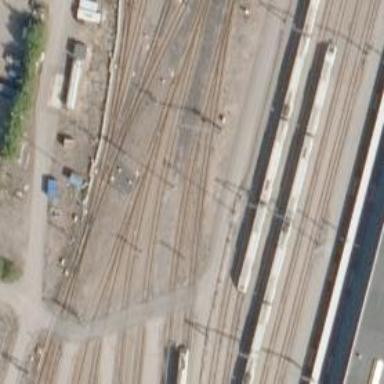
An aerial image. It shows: Railway signal.